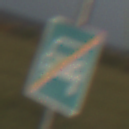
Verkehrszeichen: EndeKraftfahrstrasse
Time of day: SunriseSunset
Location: Outdoor (Nature)
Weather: PartlyCloudy
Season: NotSpecified
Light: Natural